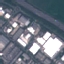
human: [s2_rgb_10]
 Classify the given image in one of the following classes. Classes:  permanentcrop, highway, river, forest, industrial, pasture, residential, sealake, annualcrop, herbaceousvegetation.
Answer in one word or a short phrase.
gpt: Industrial